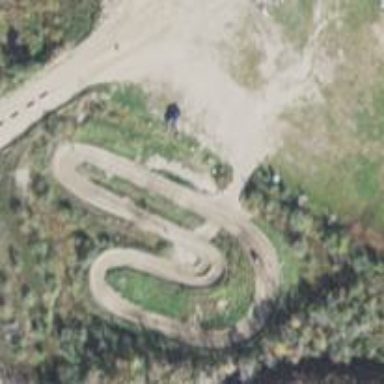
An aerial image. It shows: Dirt raceway for motor sports.